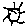
Label: sun